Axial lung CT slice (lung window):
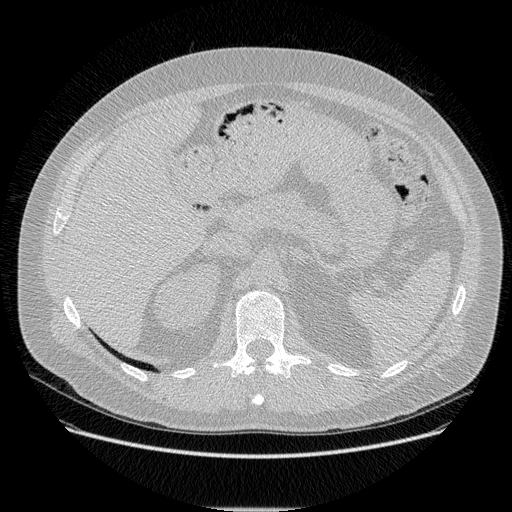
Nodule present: no